Две частицы начали движение из одной точки во взаимно перпендикулярных направлениях (см. рисунок).  Первая — с начальной скоростью $Зv$, и постоянным ускорением $Зa$, сонаправленным с начальной скоростью, другая — со скоростью $4v$ и постоянным ускорением $4a$, направленным противоположно начальной скорости. Численно $a = 0.538~ м/с^{2}$, $v = 10~м/с$.
Каким будет расстояние $L$ между частицами в момент, когда их относительная скорость по модулю опять станет равна начальной относительной скорости?
Чему будет равна минимальная относительная скорость $v_{отн}$ частиц?
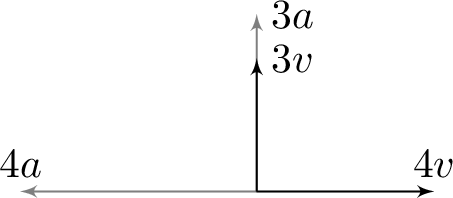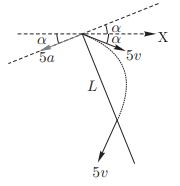
Каким будет расстояние $L$ между частицами в момент, когда их относительная скорость по модулю опять станет равна начальной относительной скорости?
Решение: Перейдём в систему отсчета, связанную с одной из частиц (например, первой). Воспользуемся законом сложения скоростей и ускорений. Так как скорости частиц всё время остаются перпендикулярными (как и ускорения), то мы можем воспользоваться теоремой Пифагора. В итоге получим, что вторая частица начинает движение со скоростью $5v$ и ускорением $5a$ (см. рисунок).  Пусть вторая частица двигалась вдоль оси $OX$. В новой системе отсчёта угол $\alpha$ между осью $OX$ и начальной скоростью (и начальным ускорением) найдём из условия перпендикулярности скоростей (и ускорения частиц) в старой системе отсчёта: $\operatorname{tg} \alpha =3/4$, $\alpha =36.87^\circ$. По аналогии с задачей о дальности полёта тела, брошенного под углом $2 \alpha$ к вертикали, получим: $$ L=\frac{(5v)^{2}\sin 4\alpha}{5a}=\frac{5 v^{2} \sin 4 \alpha}{a}=500~м. $$
Ответ: $$ L=\frac{5 v^{2} \sin 4 \alpha}{a}=500~м. $$

Чему будет равна минимальная относительная скорость $v_{отн}$ частиц?
Решение: Относительная скорость станет минимальной в тот момент, когда вектор скорости окажется перпендикулярным вектору ускорения. Таким образом, $v_{отн(мин)}=5 v \sin 2 \alpha=48~м/с$.
Ответ: $$ v_{отн(мин)}=5 v \sin 2 \alpha=48~м/с. $$
Темы:
T, Механика, Кинематика, Всероссийские, Ускорение